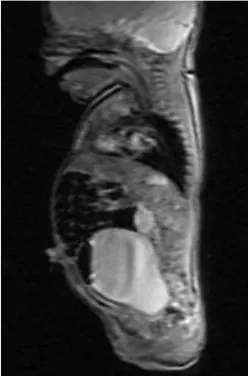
AP and lateral MRI views of infant showing massive hydrocolpos. B: lateral MRI view of the infant showing hydrocolpos causing severe mass effect on abdominal structures.
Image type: radiology (mri)